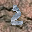
Label: 2